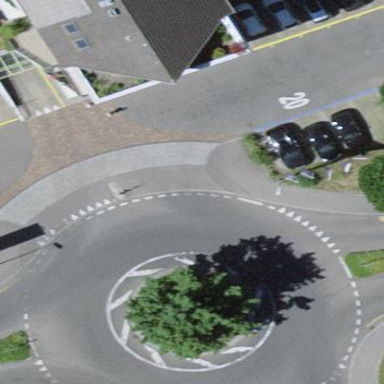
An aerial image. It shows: Tertiary road with asphalt surface leading to roundabout.